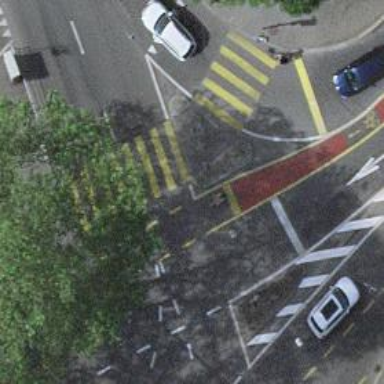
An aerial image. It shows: Asphalt footway with marked crossing equipped with traffic signals.